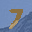
Label: 7